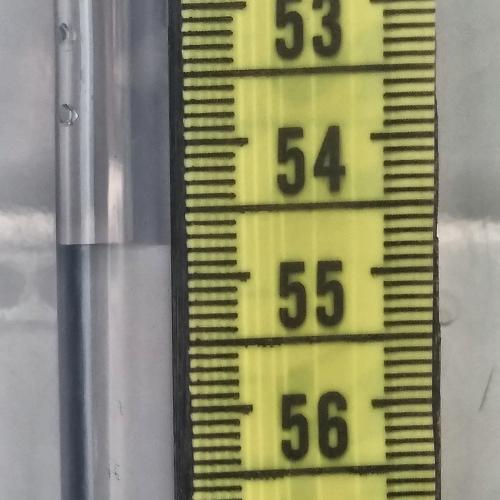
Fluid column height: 54.8 cm